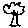
Label: tree